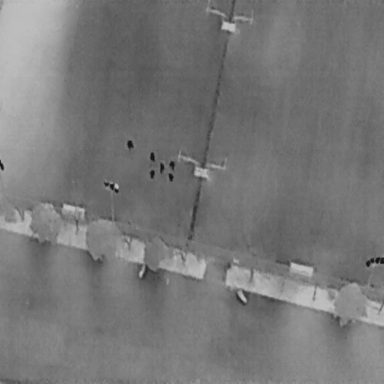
There are six People in the infrared image.